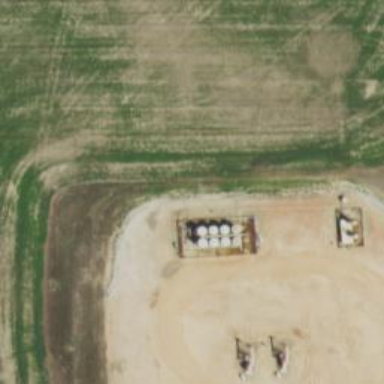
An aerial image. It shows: Storage tank with man-made structure.